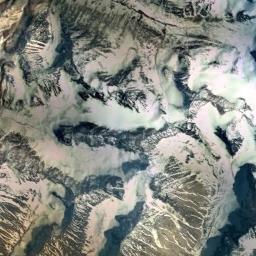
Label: snowberg